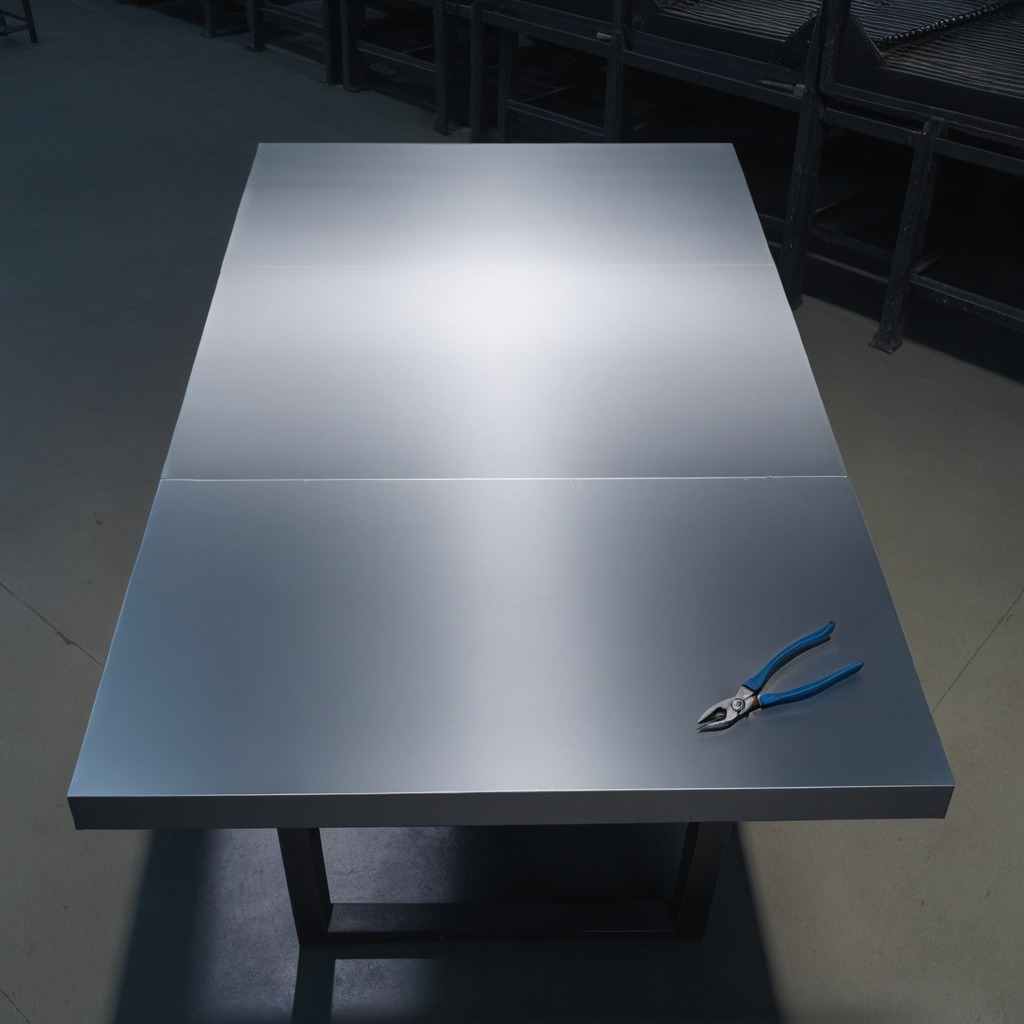
A plier lies on the clean empty table in the evening.